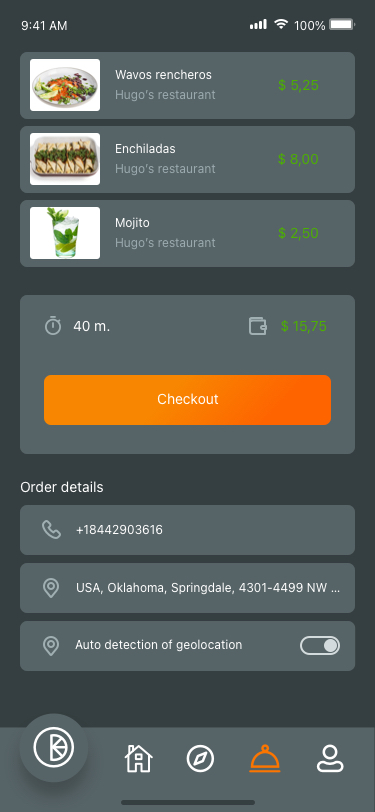
Text in this UI design:
Wavos rencheros
Hugo’s restaurant
$ 5,25
Enchiladas
Hugo’s restaurant
$ 8,00
Mojito
Hugo’s restaurant
$ 2,50
40 m.
$ 15,75
Checkout
Order details
+18442903616
USA, Oklahoma, Springdale, 4301-4499 NW …
Auto detection of geolocation
100%
9:41 AM